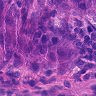
Metastatic tissue present: yes